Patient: sex M, age 57
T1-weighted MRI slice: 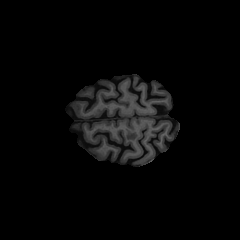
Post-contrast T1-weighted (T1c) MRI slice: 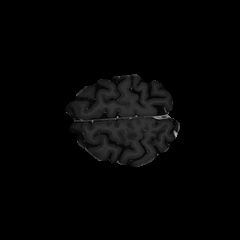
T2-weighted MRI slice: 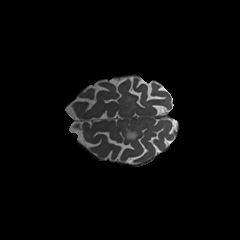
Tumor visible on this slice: yes
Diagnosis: Glioblastoma, IDH-wildtype
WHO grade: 4